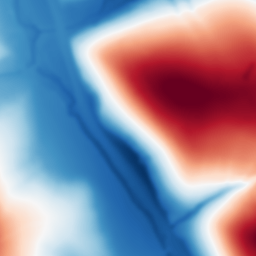
Category: multiscale
Decomposition family: dog_multiscale
Decomposition parameters: sigma_ratio: 2
n_scales: 6
base_sigma: 2
Upsampling method: cubic_mitchell
Upsampling parameters: scale: 2
Upsampling scale: 2